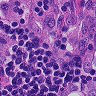
Metastatic tissue present: yes